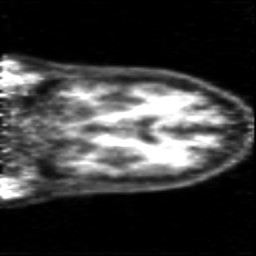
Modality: PET
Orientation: coronal
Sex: male
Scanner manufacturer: siemens